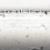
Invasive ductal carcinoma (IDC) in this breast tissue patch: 0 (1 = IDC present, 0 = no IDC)